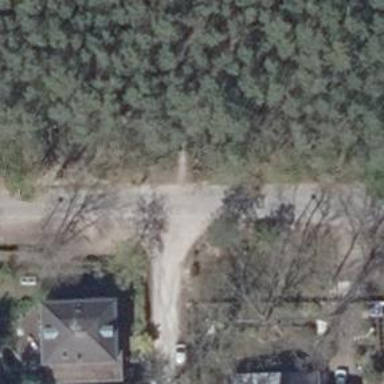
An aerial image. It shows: Residential road with compacted surface.